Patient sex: M
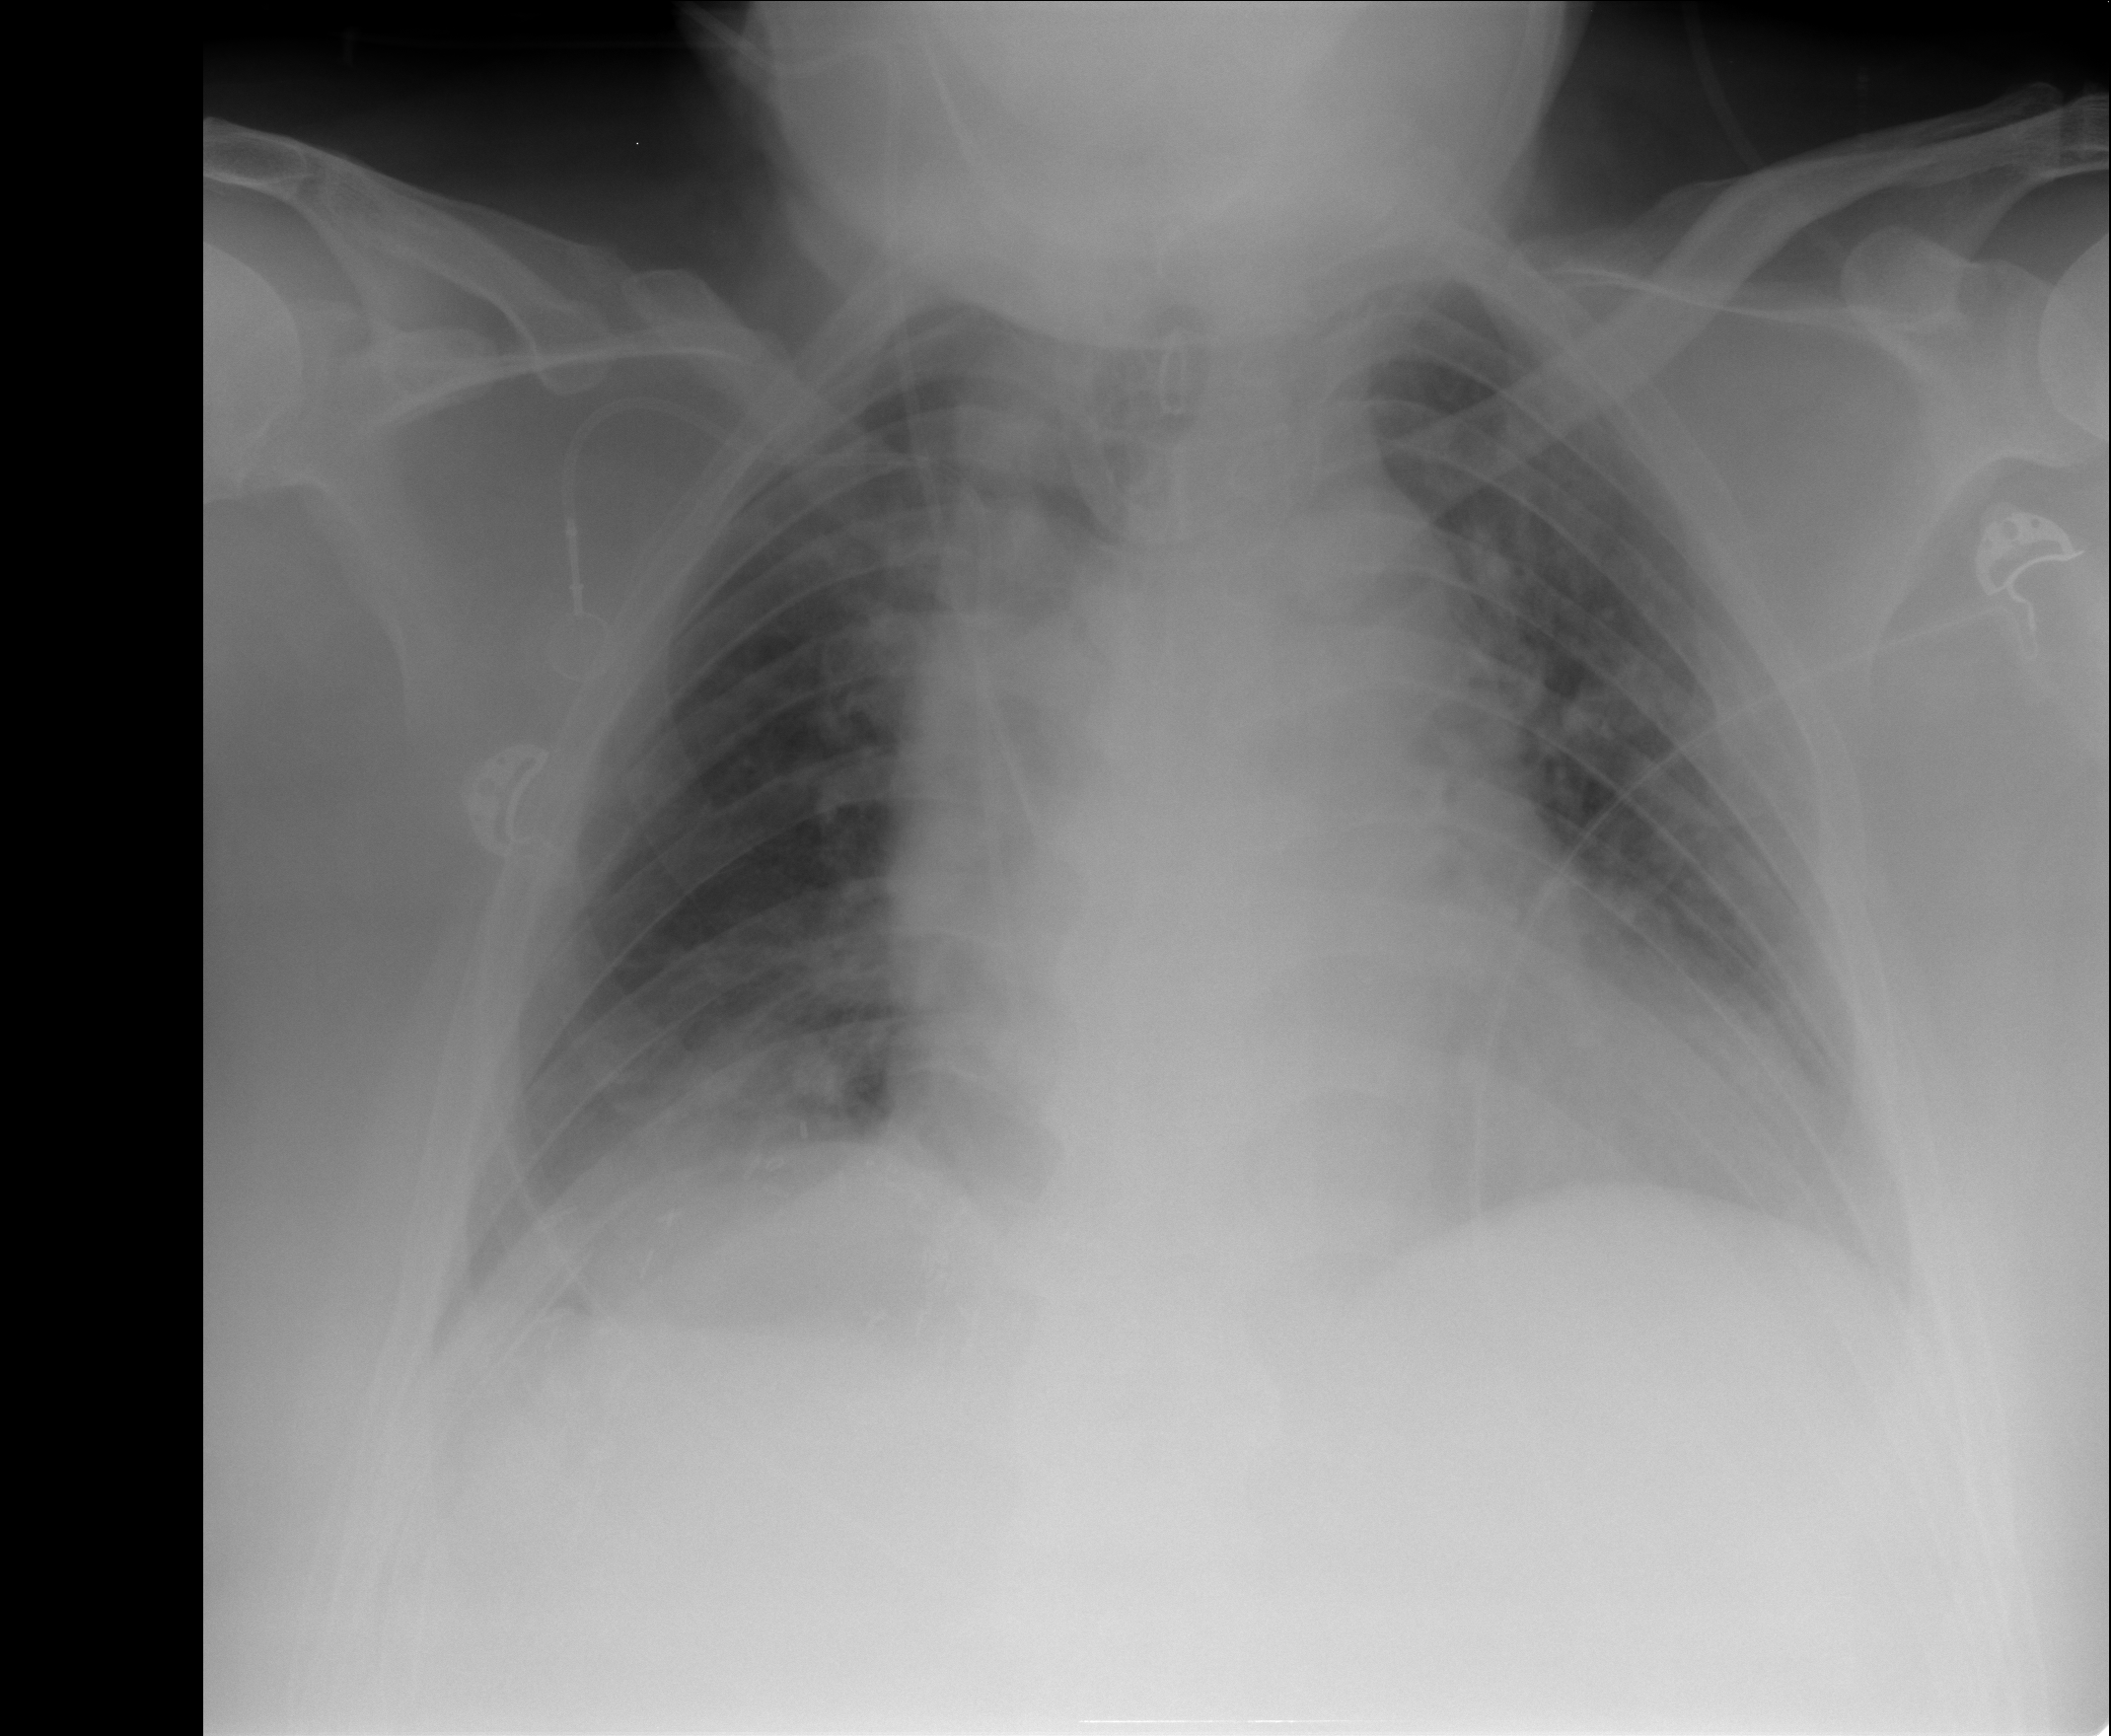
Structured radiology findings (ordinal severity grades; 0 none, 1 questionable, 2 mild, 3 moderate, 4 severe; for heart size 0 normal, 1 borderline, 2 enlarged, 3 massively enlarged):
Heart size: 2
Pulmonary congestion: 2
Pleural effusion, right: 0
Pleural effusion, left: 0
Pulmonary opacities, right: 0
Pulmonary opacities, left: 0
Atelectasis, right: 0
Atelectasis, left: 0